Question: I am currently developing as app for iPad. And I need to create a tabbar. The problem is that, for design purposes, I need the tabbar to be on the top half of the screen and not on the bottom as it is on the default tabbar controller.
Once the tabbar is on top I want that when a button is touched, the subview bellow the tab is changed. Furthermore, the subview that should be loaded was alson designed inside the storyboard. The following sketch shows what I want it to look like:

On my research I found a solution (<URL> for putting the tabbar on top. Now my problem is on loading a subview bellow it.
I tried it with '[self.view addsubview:theNameOfTheViewCreatedINStoryboad.view]' but the application simply hangs when I press the button.
I think that is because I am not specifying anywhere what should be the dimension of the new view or where on the scree should it be placed. The reason for that is because I do not know where it should be done.
Can anyone give me some lights on this matter? Is the referred approach the best one for putting a tabbar on top? How can I solve the subview problem?
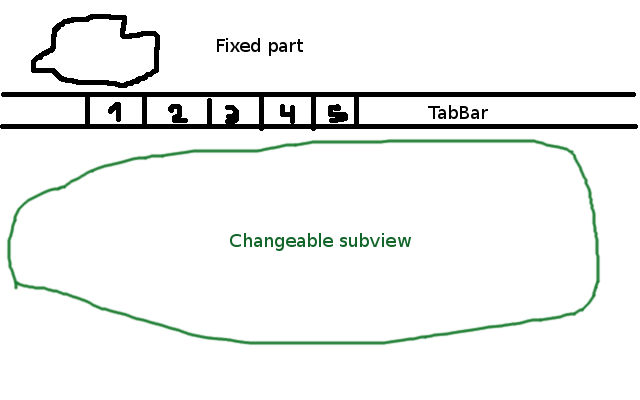
Answer: Glad to see you are using a toolBar and not a tabBar. Even better would be to create a custom content view controller.
You should be looking into using containment:
<URL>
<URL>
<URL>
check out the <URL>